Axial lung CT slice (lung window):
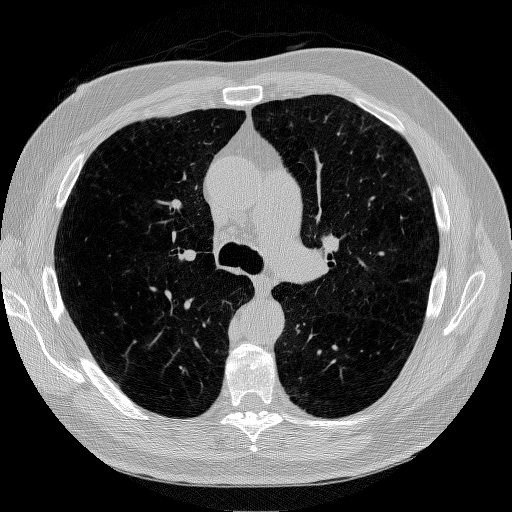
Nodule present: no